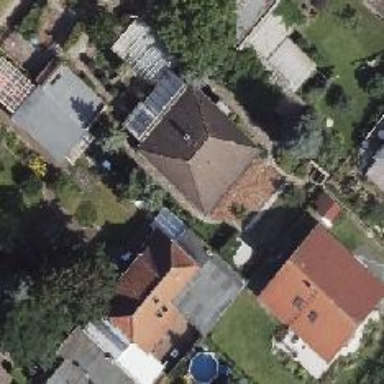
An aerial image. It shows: Detached building with hipped roof shape.